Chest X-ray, PA view. Patient: 27 years old, sex F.
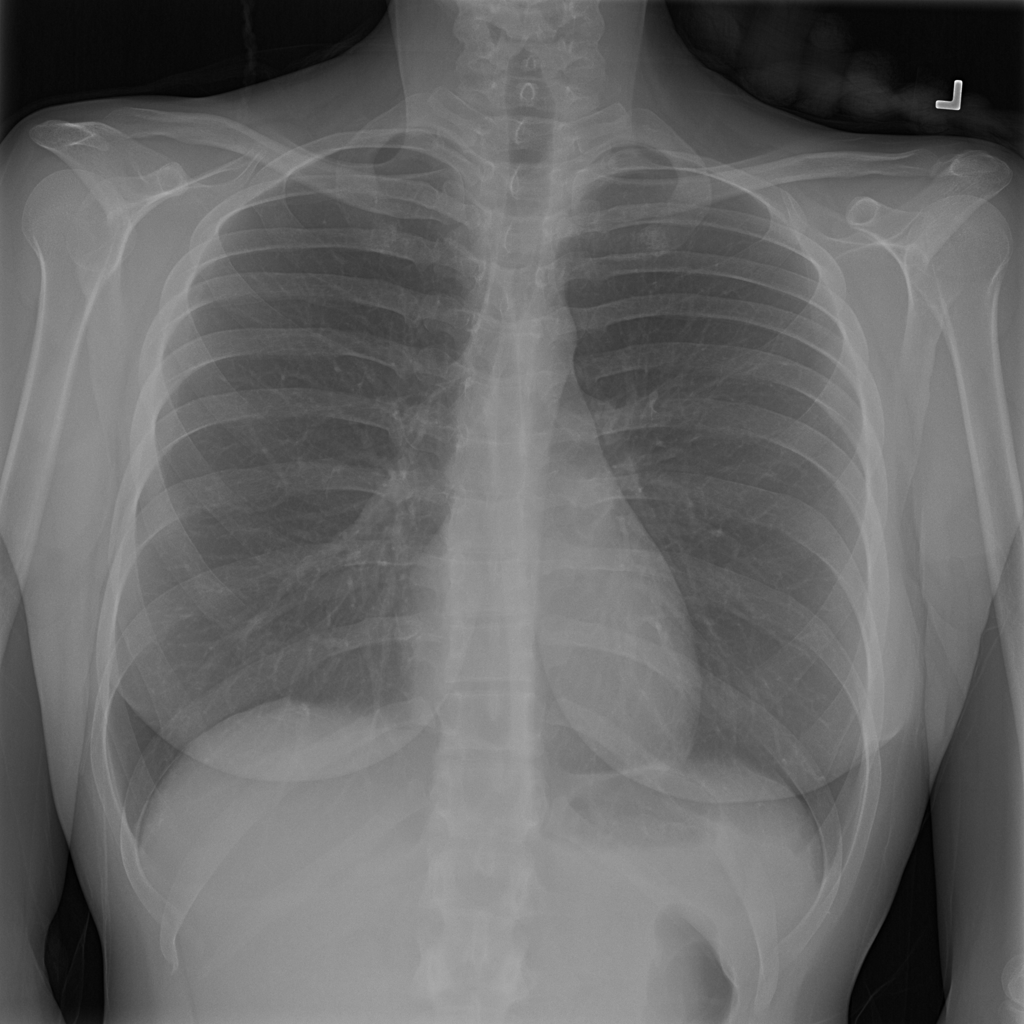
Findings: No Finding